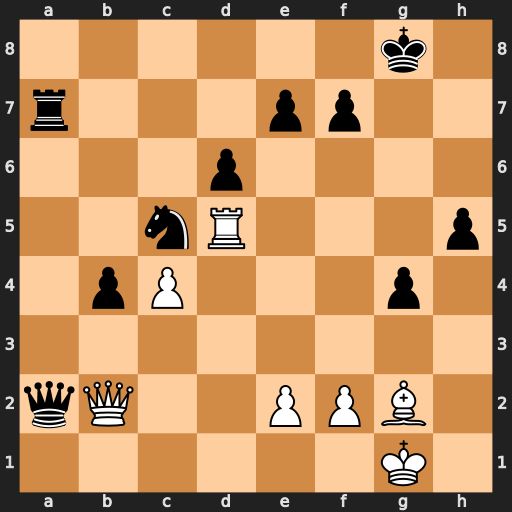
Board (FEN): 6k1/r3pp2/3p4/2nR3p/1pP3p1/8/qQ2PPB1/6K1
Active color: w
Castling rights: -
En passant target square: -
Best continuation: Rg5+ Kf8 Qh8#